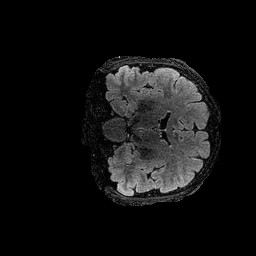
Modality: FLAIR
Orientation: coronal
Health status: ill
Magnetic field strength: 3 T